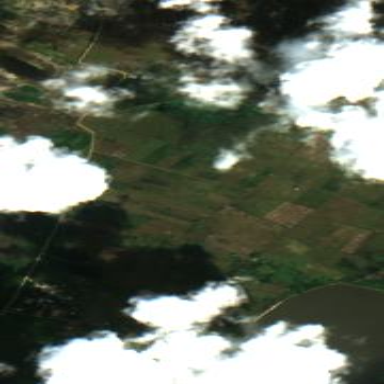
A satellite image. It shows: Farmland with rice crops.